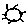
Label: sun